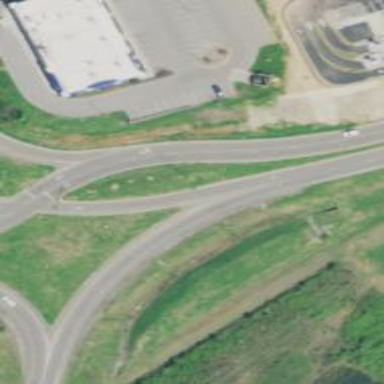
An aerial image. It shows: Trunk link highway with diverging diamond interchange (DDI) junction.